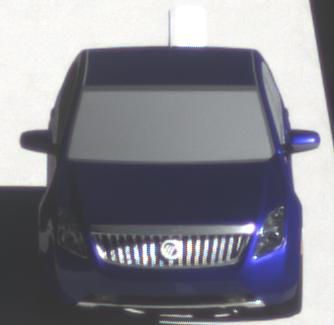
Make: Mercury
Model: Milan
Detailed model: -
Model produced from: 2009
Model produced until: 2010
Doors: 4
Color: blue
Road condition: dry road
Daytime: morning or afternoon
Contrast: high contrast